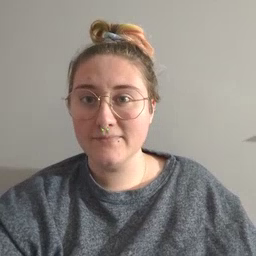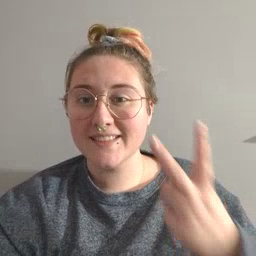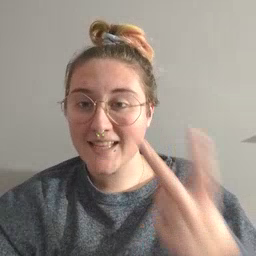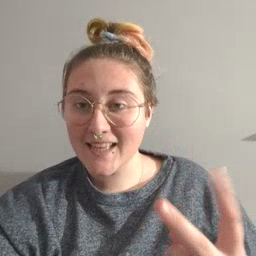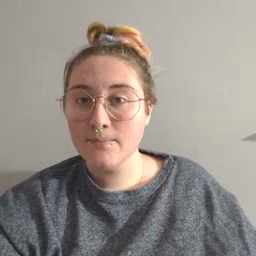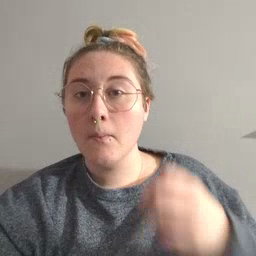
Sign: see